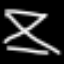
Label: hourglass